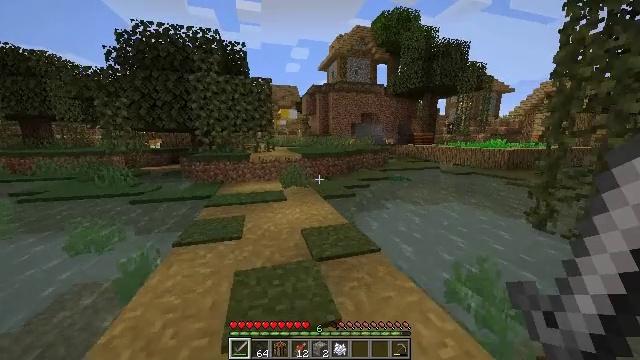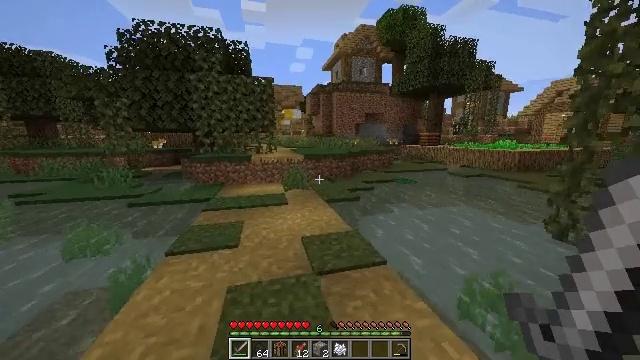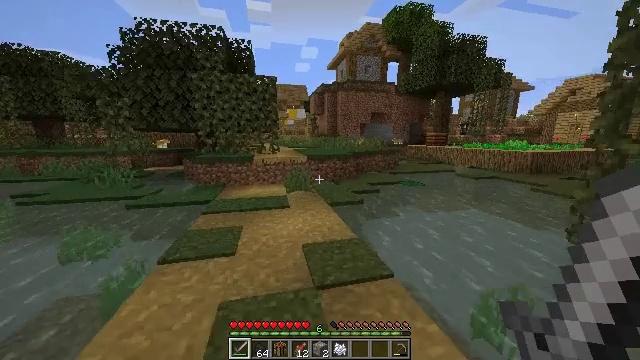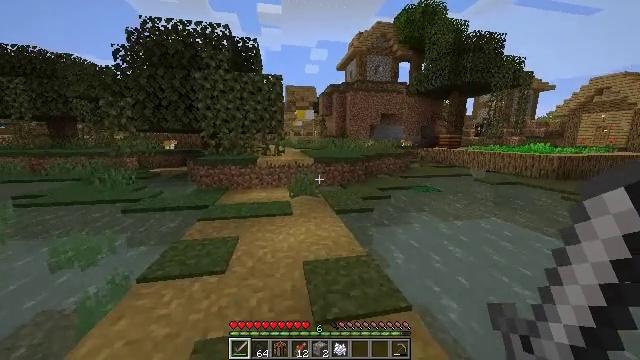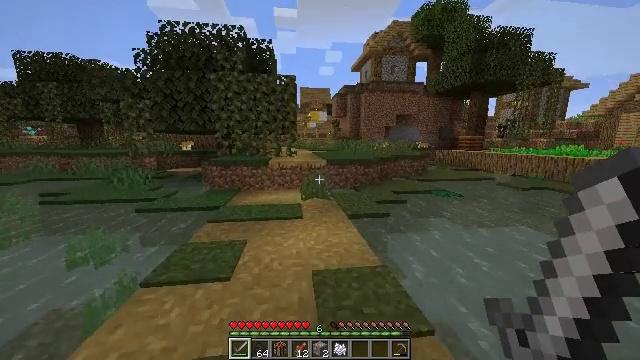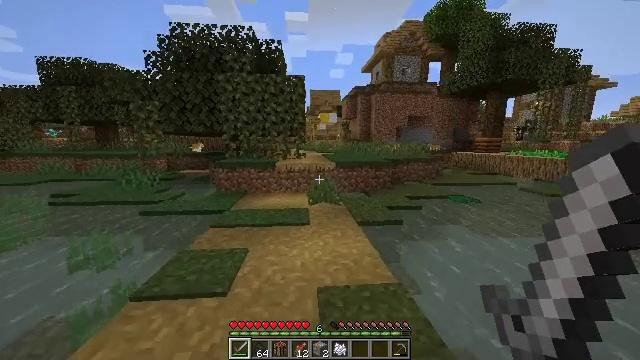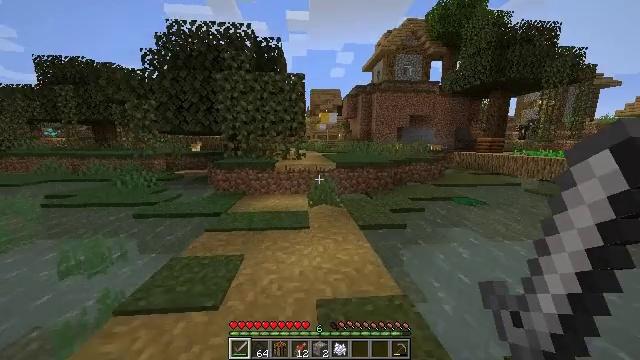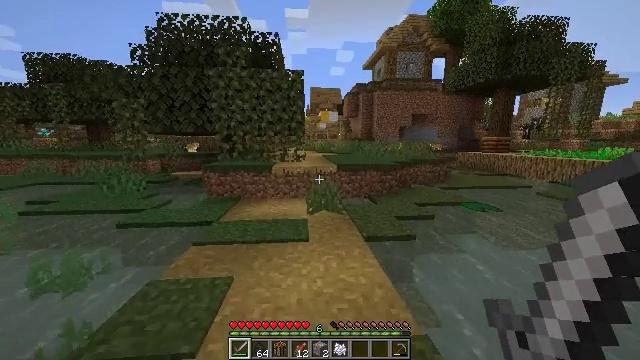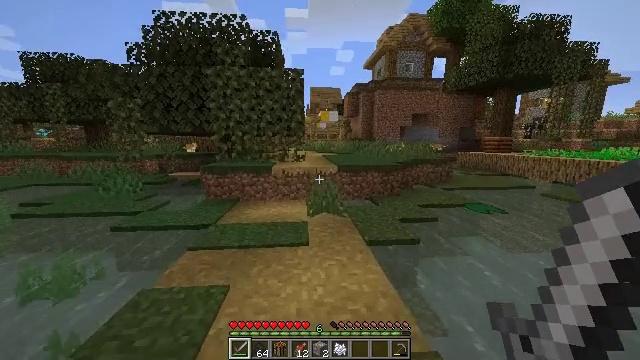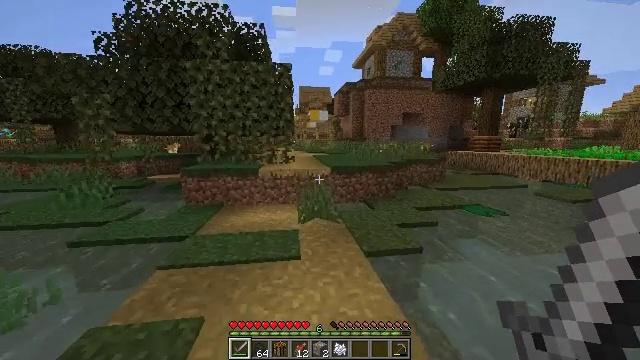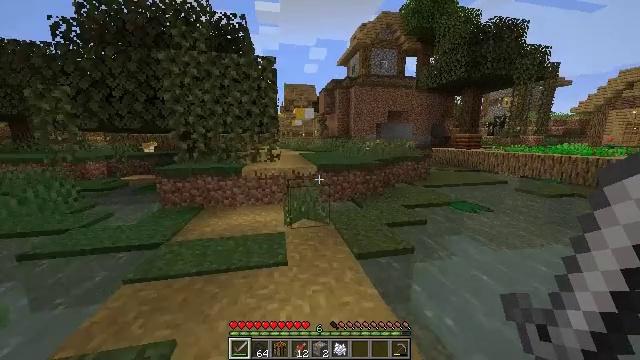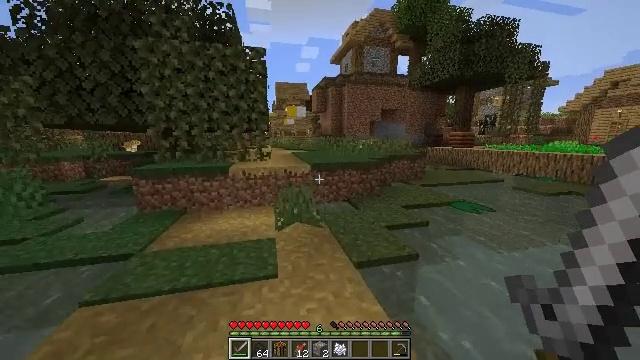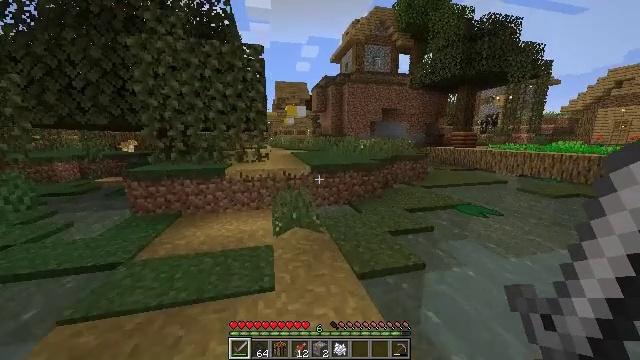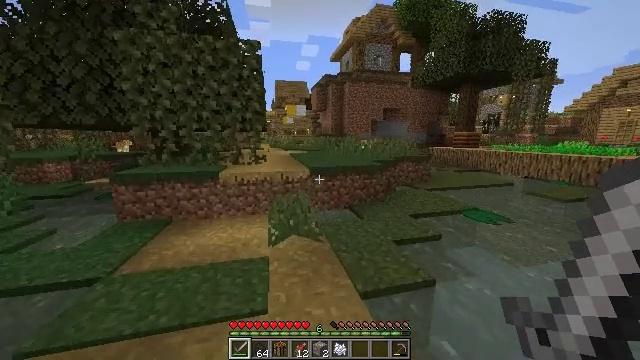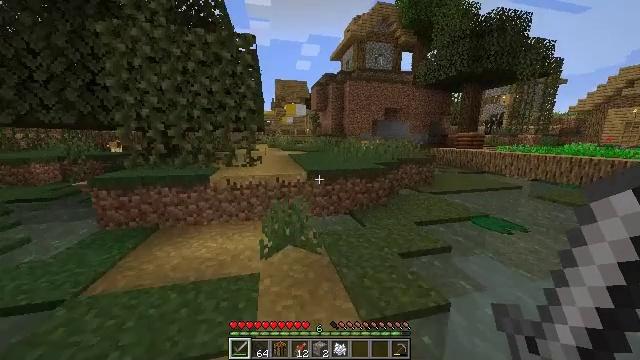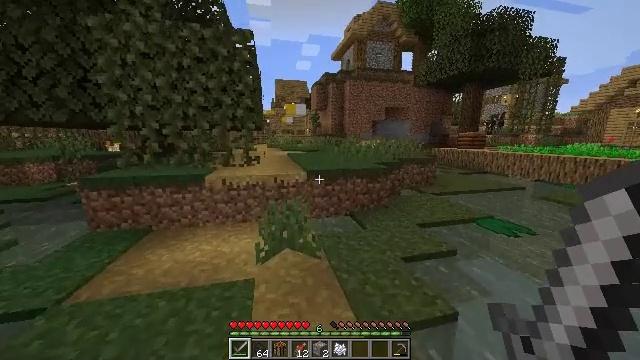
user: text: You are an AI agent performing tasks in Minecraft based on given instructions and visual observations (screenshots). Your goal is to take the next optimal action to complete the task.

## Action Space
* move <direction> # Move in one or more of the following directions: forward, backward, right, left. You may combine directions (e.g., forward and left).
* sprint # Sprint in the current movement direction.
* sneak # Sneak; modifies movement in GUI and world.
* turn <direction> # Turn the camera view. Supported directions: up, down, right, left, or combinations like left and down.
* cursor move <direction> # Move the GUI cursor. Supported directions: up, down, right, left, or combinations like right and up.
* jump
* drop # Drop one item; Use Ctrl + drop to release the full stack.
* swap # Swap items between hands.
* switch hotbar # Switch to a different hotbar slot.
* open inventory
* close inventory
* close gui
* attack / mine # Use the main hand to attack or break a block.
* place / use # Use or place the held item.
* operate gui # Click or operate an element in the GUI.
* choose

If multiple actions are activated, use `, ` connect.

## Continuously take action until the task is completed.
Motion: motion action
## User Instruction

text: Gather the yellow bed by attacking it.
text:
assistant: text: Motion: move forward, turn left
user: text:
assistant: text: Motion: move forward, turn left
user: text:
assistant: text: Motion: move forward, turn left
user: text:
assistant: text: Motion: move forward, turn left
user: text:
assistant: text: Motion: move forward, turn left
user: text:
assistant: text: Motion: move forward
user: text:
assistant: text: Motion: move forward
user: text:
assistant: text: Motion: move forward
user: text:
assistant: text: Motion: move forward, turn right
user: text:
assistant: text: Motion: move forward, turn right
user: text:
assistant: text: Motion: move forward, turn right
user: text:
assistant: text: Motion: move forward
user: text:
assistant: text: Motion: move forward
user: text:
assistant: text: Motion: move forward
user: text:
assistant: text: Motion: move forward
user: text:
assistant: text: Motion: move forward
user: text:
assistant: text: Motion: move forward
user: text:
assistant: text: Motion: move forward
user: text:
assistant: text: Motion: move forward, turn left
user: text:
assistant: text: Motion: move forward
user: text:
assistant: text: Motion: move forward
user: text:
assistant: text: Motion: move forward
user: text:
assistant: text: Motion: move forward
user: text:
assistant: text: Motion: move forward
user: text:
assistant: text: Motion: move forward, jump
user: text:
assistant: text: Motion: move forward, jump
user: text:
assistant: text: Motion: move forward, jump
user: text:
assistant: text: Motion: move forward, jump
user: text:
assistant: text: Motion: move forward, jump
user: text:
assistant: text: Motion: move forward, jump